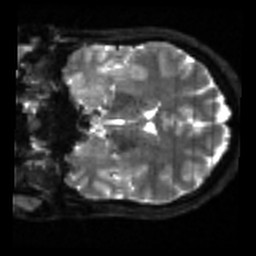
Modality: sbref
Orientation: coronal
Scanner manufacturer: siemens
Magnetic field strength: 3 T
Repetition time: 4 s
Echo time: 0.0594 s